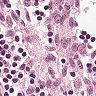
Metastatic tissue present: no